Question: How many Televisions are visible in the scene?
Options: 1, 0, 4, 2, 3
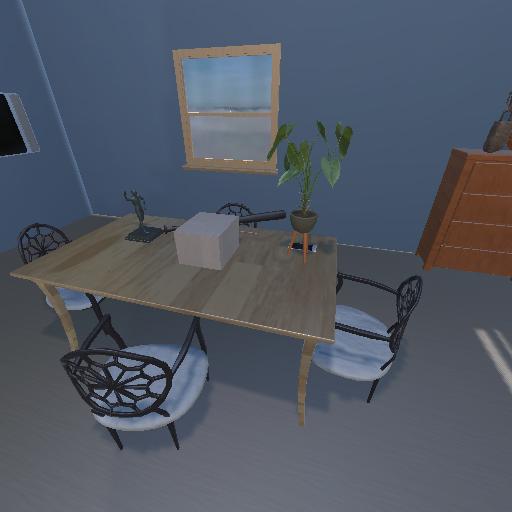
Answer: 1